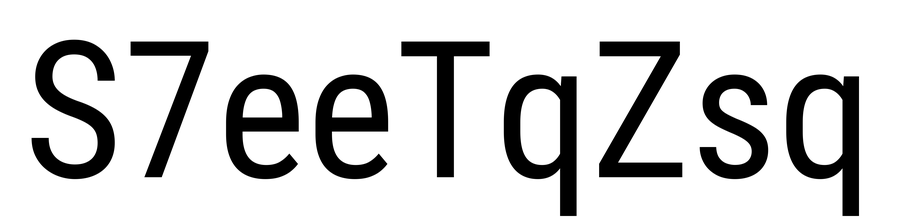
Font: Roboto_Condensed_Regular